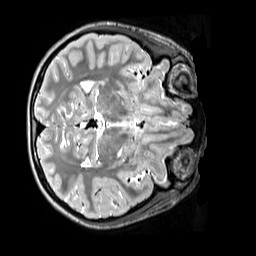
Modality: T2w
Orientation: axial
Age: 12
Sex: male
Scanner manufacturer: siemens
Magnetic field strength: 3 T
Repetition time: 3.2 s
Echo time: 0.408 s